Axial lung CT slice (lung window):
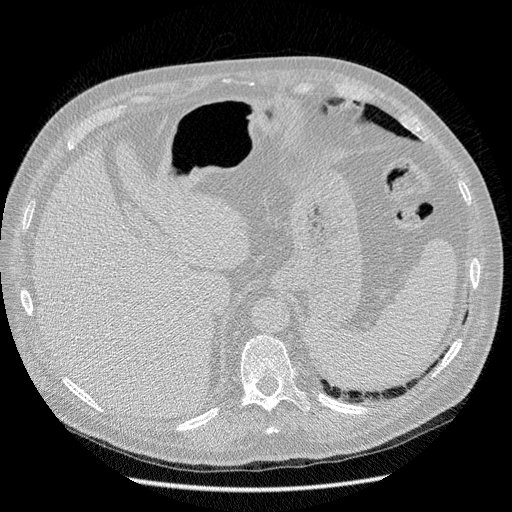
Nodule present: no